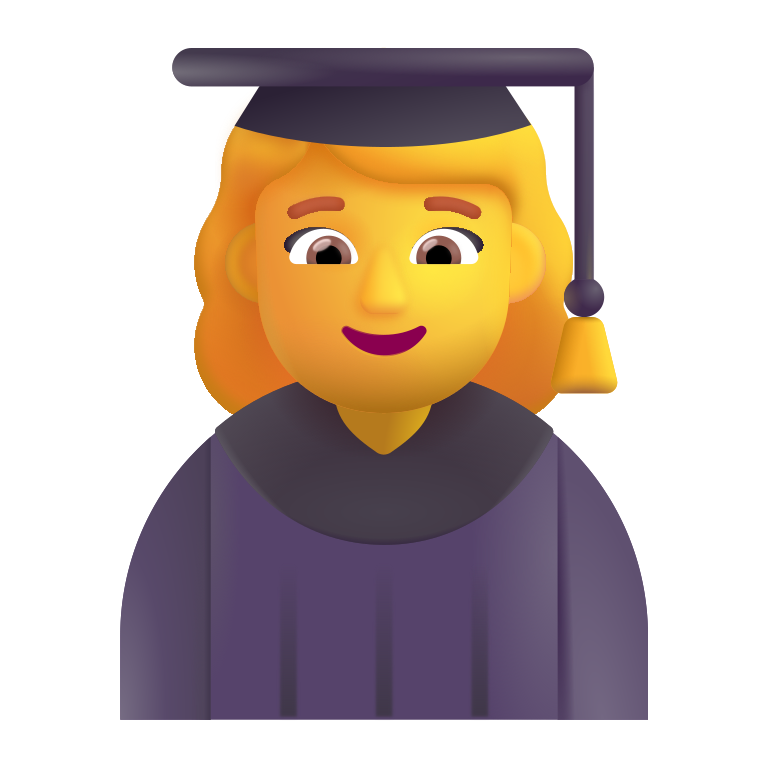
woman student color default